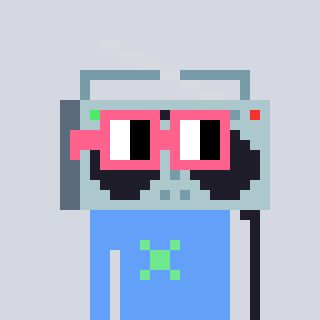
a pixel art character with square pink glasses, a boombox-shaped head and a blue-colored body on a cool background